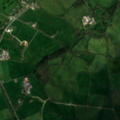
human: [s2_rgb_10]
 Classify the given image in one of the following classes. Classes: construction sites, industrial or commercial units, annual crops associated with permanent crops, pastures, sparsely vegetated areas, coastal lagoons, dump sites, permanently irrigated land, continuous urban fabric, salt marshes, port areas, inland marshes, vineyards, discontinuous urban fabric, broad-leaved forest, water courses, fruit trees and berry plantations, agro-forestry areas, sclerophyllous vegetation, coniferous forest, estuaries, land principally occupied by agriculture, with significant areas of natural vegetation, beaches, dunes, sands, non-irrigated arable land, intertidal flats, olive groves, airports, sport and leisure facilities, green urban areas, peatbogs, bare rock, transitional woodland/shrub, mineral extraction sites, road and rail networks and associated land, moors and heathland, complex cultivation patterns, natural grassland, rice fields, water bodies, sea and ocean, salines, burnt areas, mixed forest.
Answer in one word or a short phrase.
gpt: sport and leisure facilities, pastures